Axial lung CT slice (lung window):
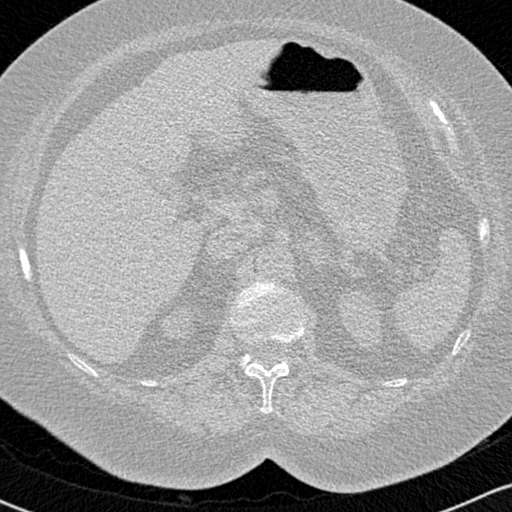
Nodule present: no